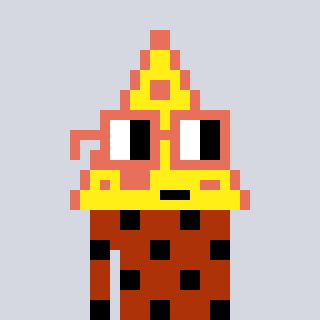
a pixel art character with square orange glasses, a pizza-shaped head and a hotbrown-colored body on a cool background